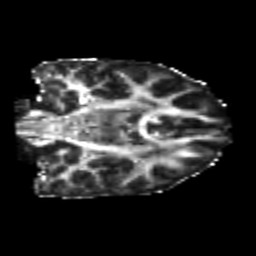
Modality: FA
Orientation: coronal
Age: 21
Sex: female
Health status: healthy
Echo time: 0.074 s